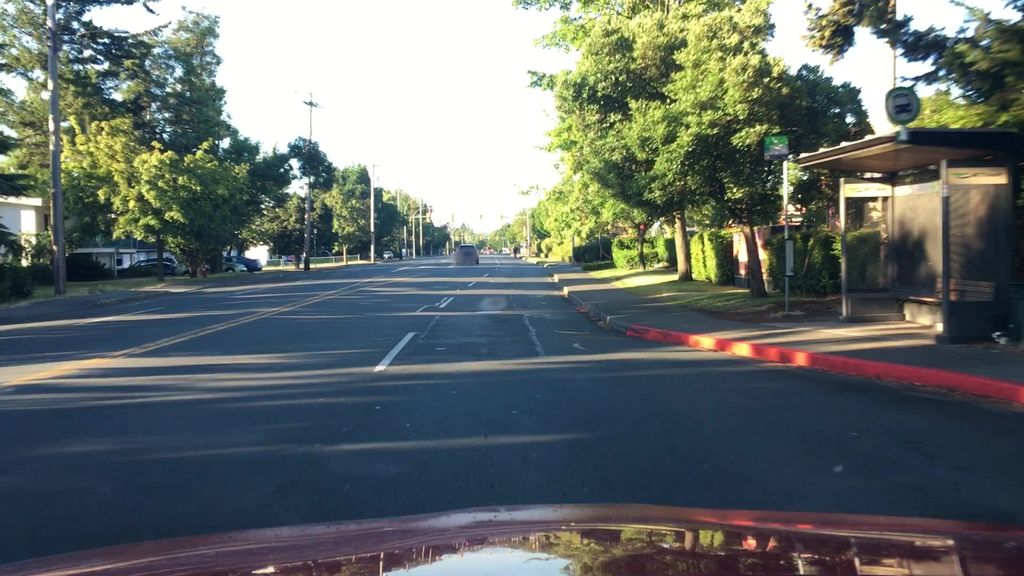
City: victoria